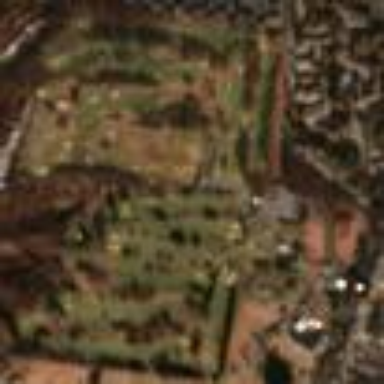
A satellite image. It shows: Golf course.